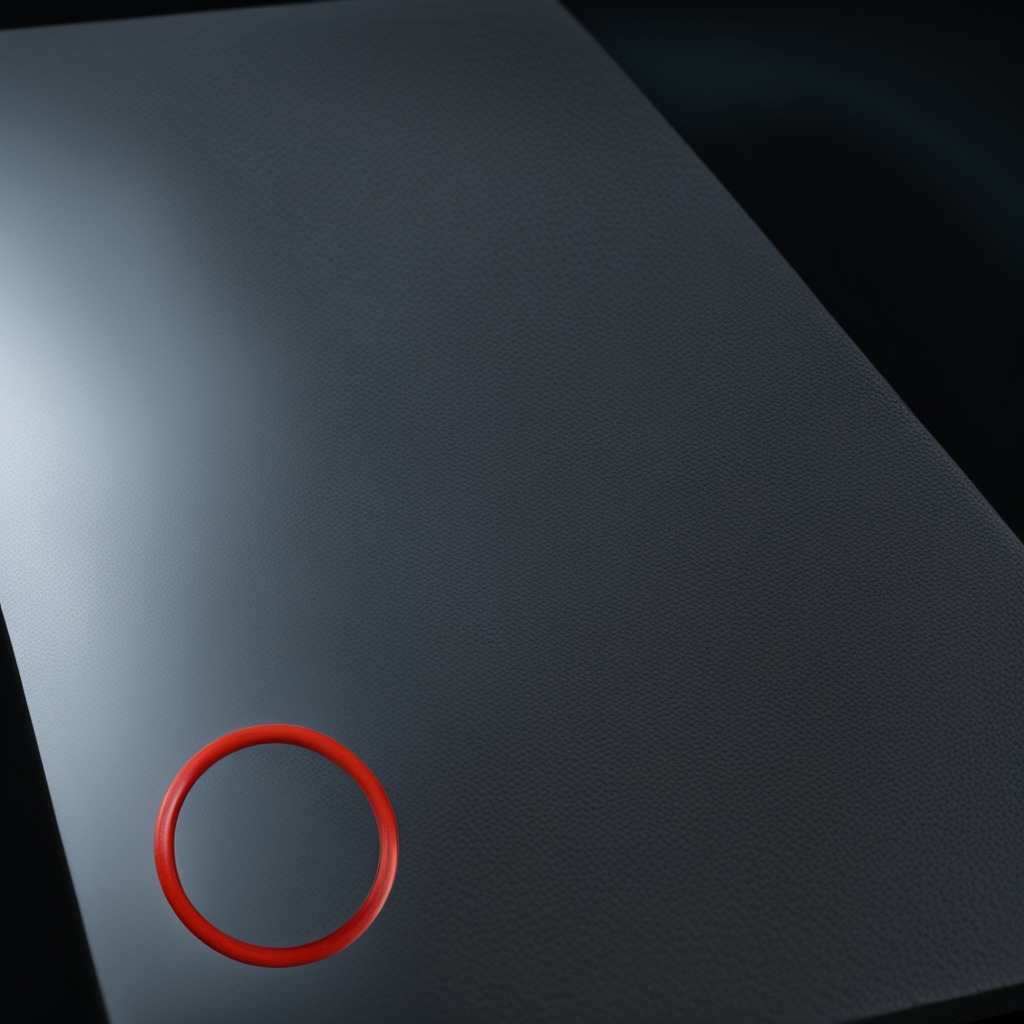
A rubber O-ring is lying on the clean granite table inside a workshop at night.